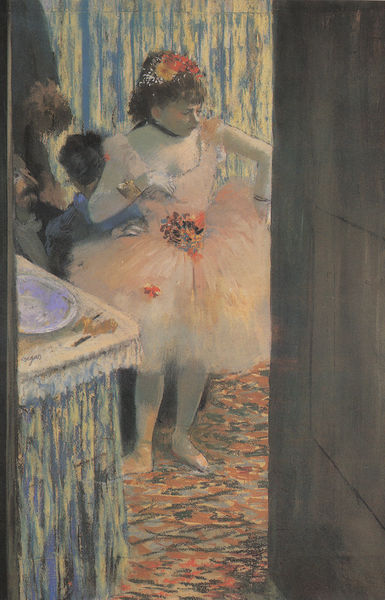
Titel: Tänzerin in ihrer Gaderobe
Künstler: Edgar Degas
Standort: Winterthur
Institution: Sammlung Oskar Reinhart am Römerholz
Schlagwörter: blau, gemälde, mann, schatten, weiß, frauen, gelb, grün, impressionismus, mädchen, ocker, ausschnitt, blume, blumen, braun, degas, edgar degas, frau, frisur, grau, haar, kleid, orange, paris, pastell, profil, raum, renoir, schmuck, schwarz, szene, tisch, tür, zeichnung, zimmer, blick, dame, gürtel, rot, rock, schleife, tanz, teppich, bart, blond, jung, wand, arm, arme, haarschmuck, schale, schüssel, spitze, teller, innenraum, tischdecke, tischtuch, vorhang, öl, boden, haare, interieur, kostüm, pose, stehend, gewänder, kind, bühne, oper, tanzen, theater, tänzerin, hübsch, rosa, seide, kinder, beine, hellblau, taille, füße, kommode, balett, ballerina, ballet, ballett, halsband, lehrerin, schuhe, spitzenschuhe, tutu, tüll, tütü, tütüt, farbe, lila, violett, klein, auftritt, ballettschuhe, vorbereitung, ölgemälde, gardine, tapete, detail, türflügel, rüschen, dekolleté, blumenstrauss, pink, strümpfe, barfuss, eingang, becken, kacheln, komode, frisiertisch, armband, armreif, gekämmt, türöffnung, strumpfhose, nadeln, korsett, garderobe, kulisse, einblick, schminken, kabine, kopfschmuck, korsage, blühten, studio, anziehen, zeichning, waschbecken, kulissen, gesprenkelt, louvre, türspalt, intim, ankleide, habillage, impressionnisme, tüt, trikot, kofschmuck, ballerine, danseuse, allett, ballettkleid, garderobeiere, garderobiere, toutou, tüllrock, schnüren, loge, spietze, 1900, degas ballett, bellerina, tant tutu, schmincken, vor dem tanz, 1860